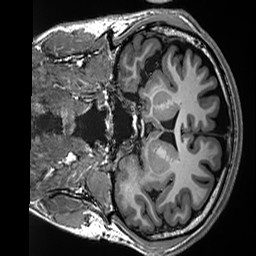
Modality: T1w
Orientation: coronal
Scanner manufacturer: siemens
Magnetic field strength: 3 T
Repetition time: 2.5 s
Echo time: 0.00299 s